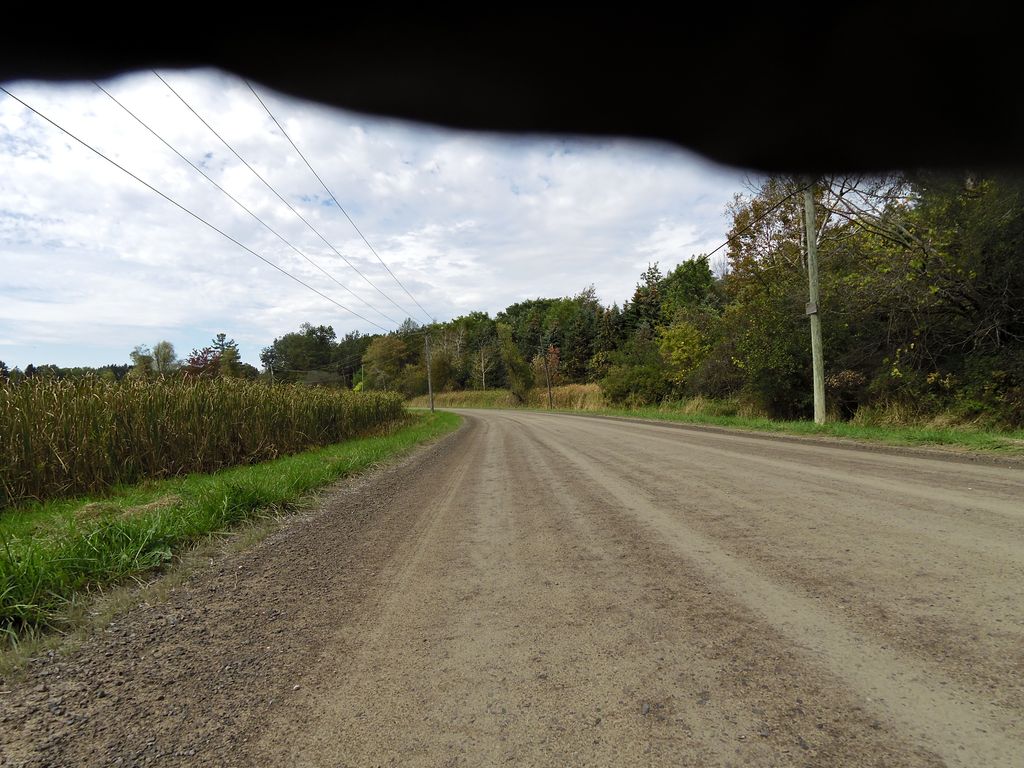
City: hamilton